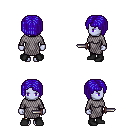
a pixel art fantasy rpg character, female body template, dark elf, purple skin, chain mail, gold greaves, blue pageboy hairstyle, black shoes, dagger, four views (front, back, left, right), 2x2 character sprite sheet, small pixel art, hard edges, no anti-aliasing